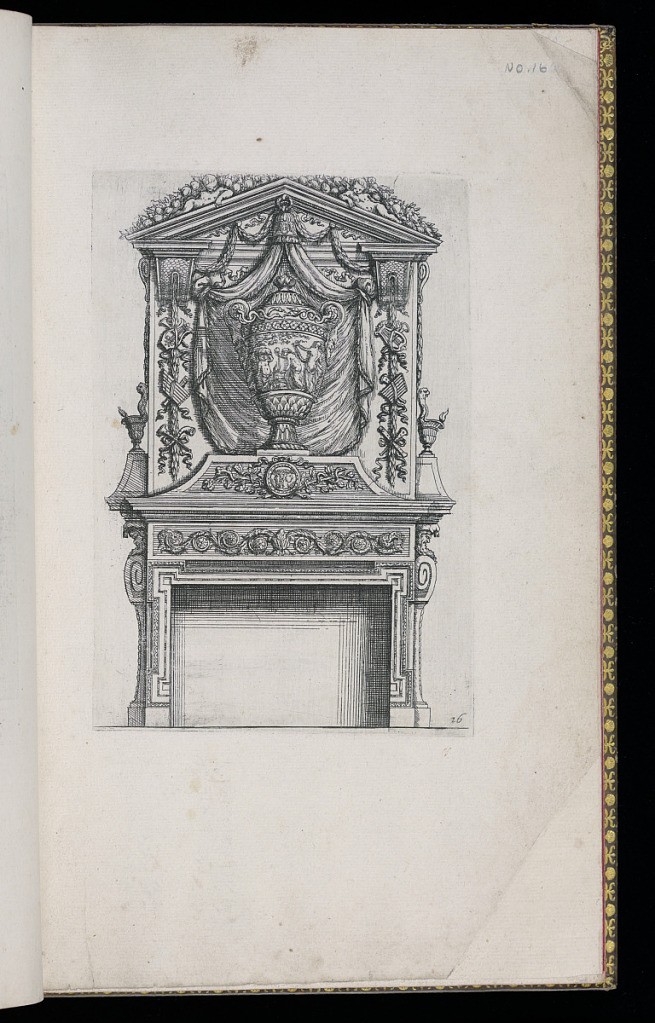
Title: Chimney Piece Design
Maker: D. Antoine Pierretz, French, active 1647
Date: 1647
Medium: Etching on laid paper
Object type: Print
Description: Design for a chimneypiece and overmantel decorated with classical baroque motifs including scrolling leaves, festoons of leaves, hanging musical trophies, vases, masks (mascarons), medallions, and putti. The overmantel is topped with a triangular pediment and features a large, sculpted vase or urn featuring a frieze with figures, and leaf and snake patterns, with a large sculpted draped textile behind. The plate is numbered.